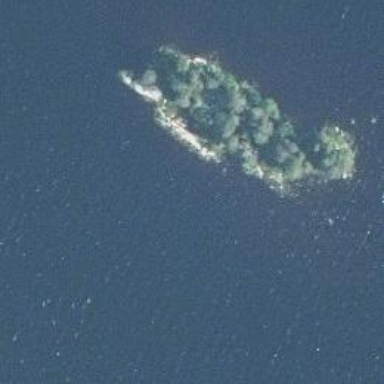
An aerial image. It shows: Islet.